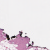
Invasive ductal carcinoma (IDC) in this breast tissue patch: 0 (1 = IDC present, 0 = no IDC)